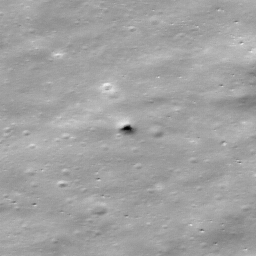
Pit: Stevinus 13
Host crater: Stevinus
Host type: impact_melt
Lunar coordinates: latitude -32.449, longitude 54.645